Question: I've created a collection view controller and im trying to fit 2 cells per row in two columns. I got it the way i want it running on a iphone 8, but on other devices (plus, 5s, Xs max...) it gets all messed up. Heres a picture of it on iphone 8:
Heres how my collection view is set up:
'''
func collectionView(_ collectionView: UICollectionView, numberOfItemsInSection section: Int) -> Int {
collectionView.backgroundColor = .clear
collectionView.contentInset = UIEdgeInsets(top: 10.0,
left: 2.0,
bottom: 10.0,
right: 2.0)
return nomeItem.count
}//func numberOfItemsInSection
func collectionView(_ collectionView: UICollectionView, cellForItemAt indexPath: IndexPath) -> UICollectionViewCell {
let celula = collectionView.dequeueReusableCell(withReuseIdentifier: "PronafCollectionCell", for: indexPath as IndexPath) as! PronafCollectionCell
celula.labelNumeroItem.text = String(indexPath.row+1)
celula.labelTitulo.text = nomeItem[indexPath.row]
celula.labelDescricao.text = descricaoItem[indexPath.row]
return celula
}//func cellForItemAt
func collectionView(_ collectionView: UICollectionView, didSelectItemAt indexPath: IndexPath) {
switch (indexPath.row){
case 0:
self.performSegue(withIdentifier: "segueDescricao", sender: self)
case 1:
self.performSegue(withIdentifier: "segueProponente", sender: self)
case 2:
self.performSegue(withIdentifier: "segueResponsavelTecnico", sender: self)
case 3:
self.performSegue(withIdentifier: "segueCar", sender: self)
case 4:
self.performSegue(withIdentifier: "segueImovel", sender: self)
case 5:
self.performSegue(withIdentifier: "segueDesenho", sender: self)
case 6:
self.performSegue(withIdentifier: "segueBuscar", sender: self)
case 7:
self.performSegue(withIdentifier: "segueResumo", sender: self)
default:
break
}//switch (indexPath.row)
}}
'''
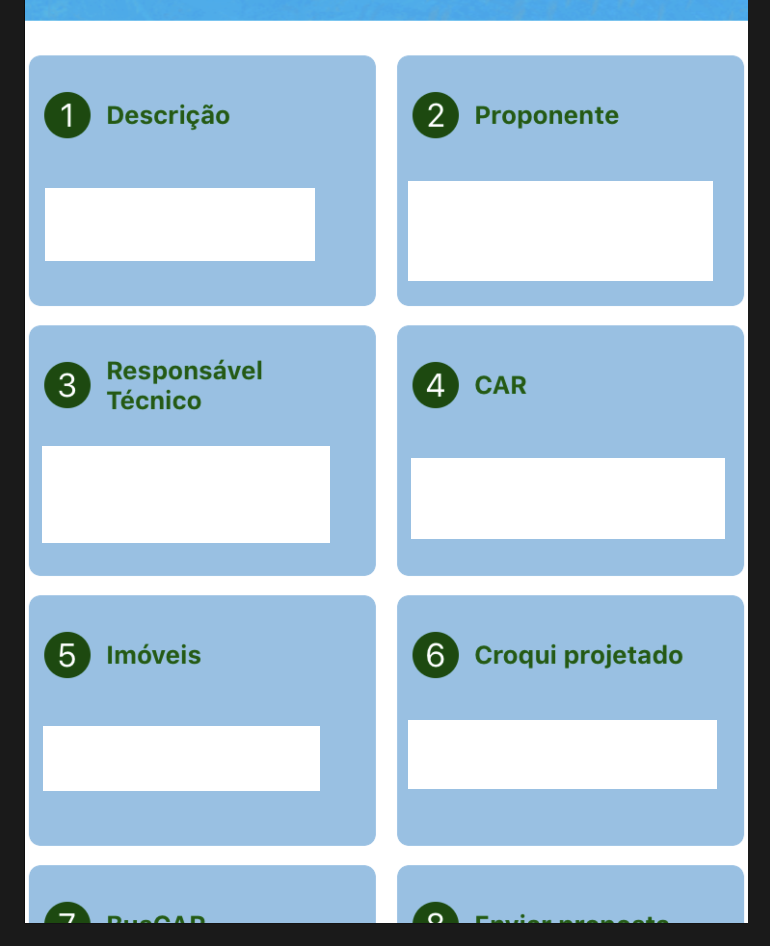
Answer: You can specify the width and height of cells, making it proportional on every phone at 'sizeForItemAt' from 'UICollectionViewDelegateFlowLayout'
'''
func collectionView(_ collectionView: UICollectionView, layout collectionViewLayout: UICollectionViewLayout, sizeForItemAt indexPath: IndexPath) -> CGSize {
return CGSize(width: collectionView.frame.width / 2, height: /* your desired height here */)
}
'''
You can even make it a little smaller than half the screen, by multiplying values like this:
'(collectionView.frame.width / 2) * 0.98', you can also subtract constant values.
I'd suggest setting 'UIEdgeInsets' adjusting cells size.
The amount of cells per row is calculated based on the amount of cells that fit the 'UICollectionView' width. Therefore, having cells with half the width will fit 2 cells per row.